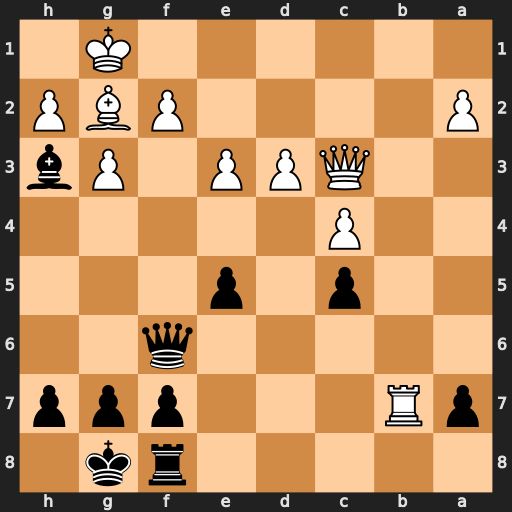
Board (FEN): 5rk1/pR3ppp/5q2/2p1p3/2P5/2QPP1Pb/P4PBP/6K1
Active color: b
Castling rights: -
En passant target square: -
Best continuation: Bxg2 Kxg2 Qc6+ e4 Qxb7